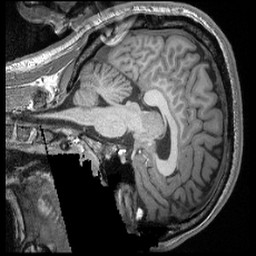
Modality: T1w
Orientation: sagittal
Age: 19
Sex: male
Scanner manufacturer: siemens
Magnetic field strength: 3 T
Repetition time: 2.3 s
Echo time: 0.00308 s